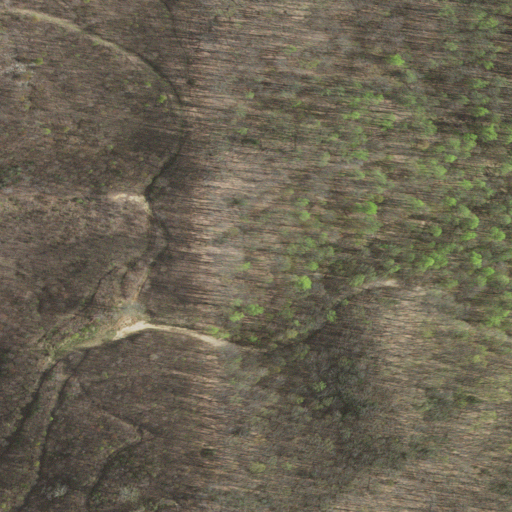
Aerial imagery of gap in Virginia named Mahogany Gap containing only deciduous forest